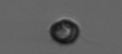
Label: Dinophyceae